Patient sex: M
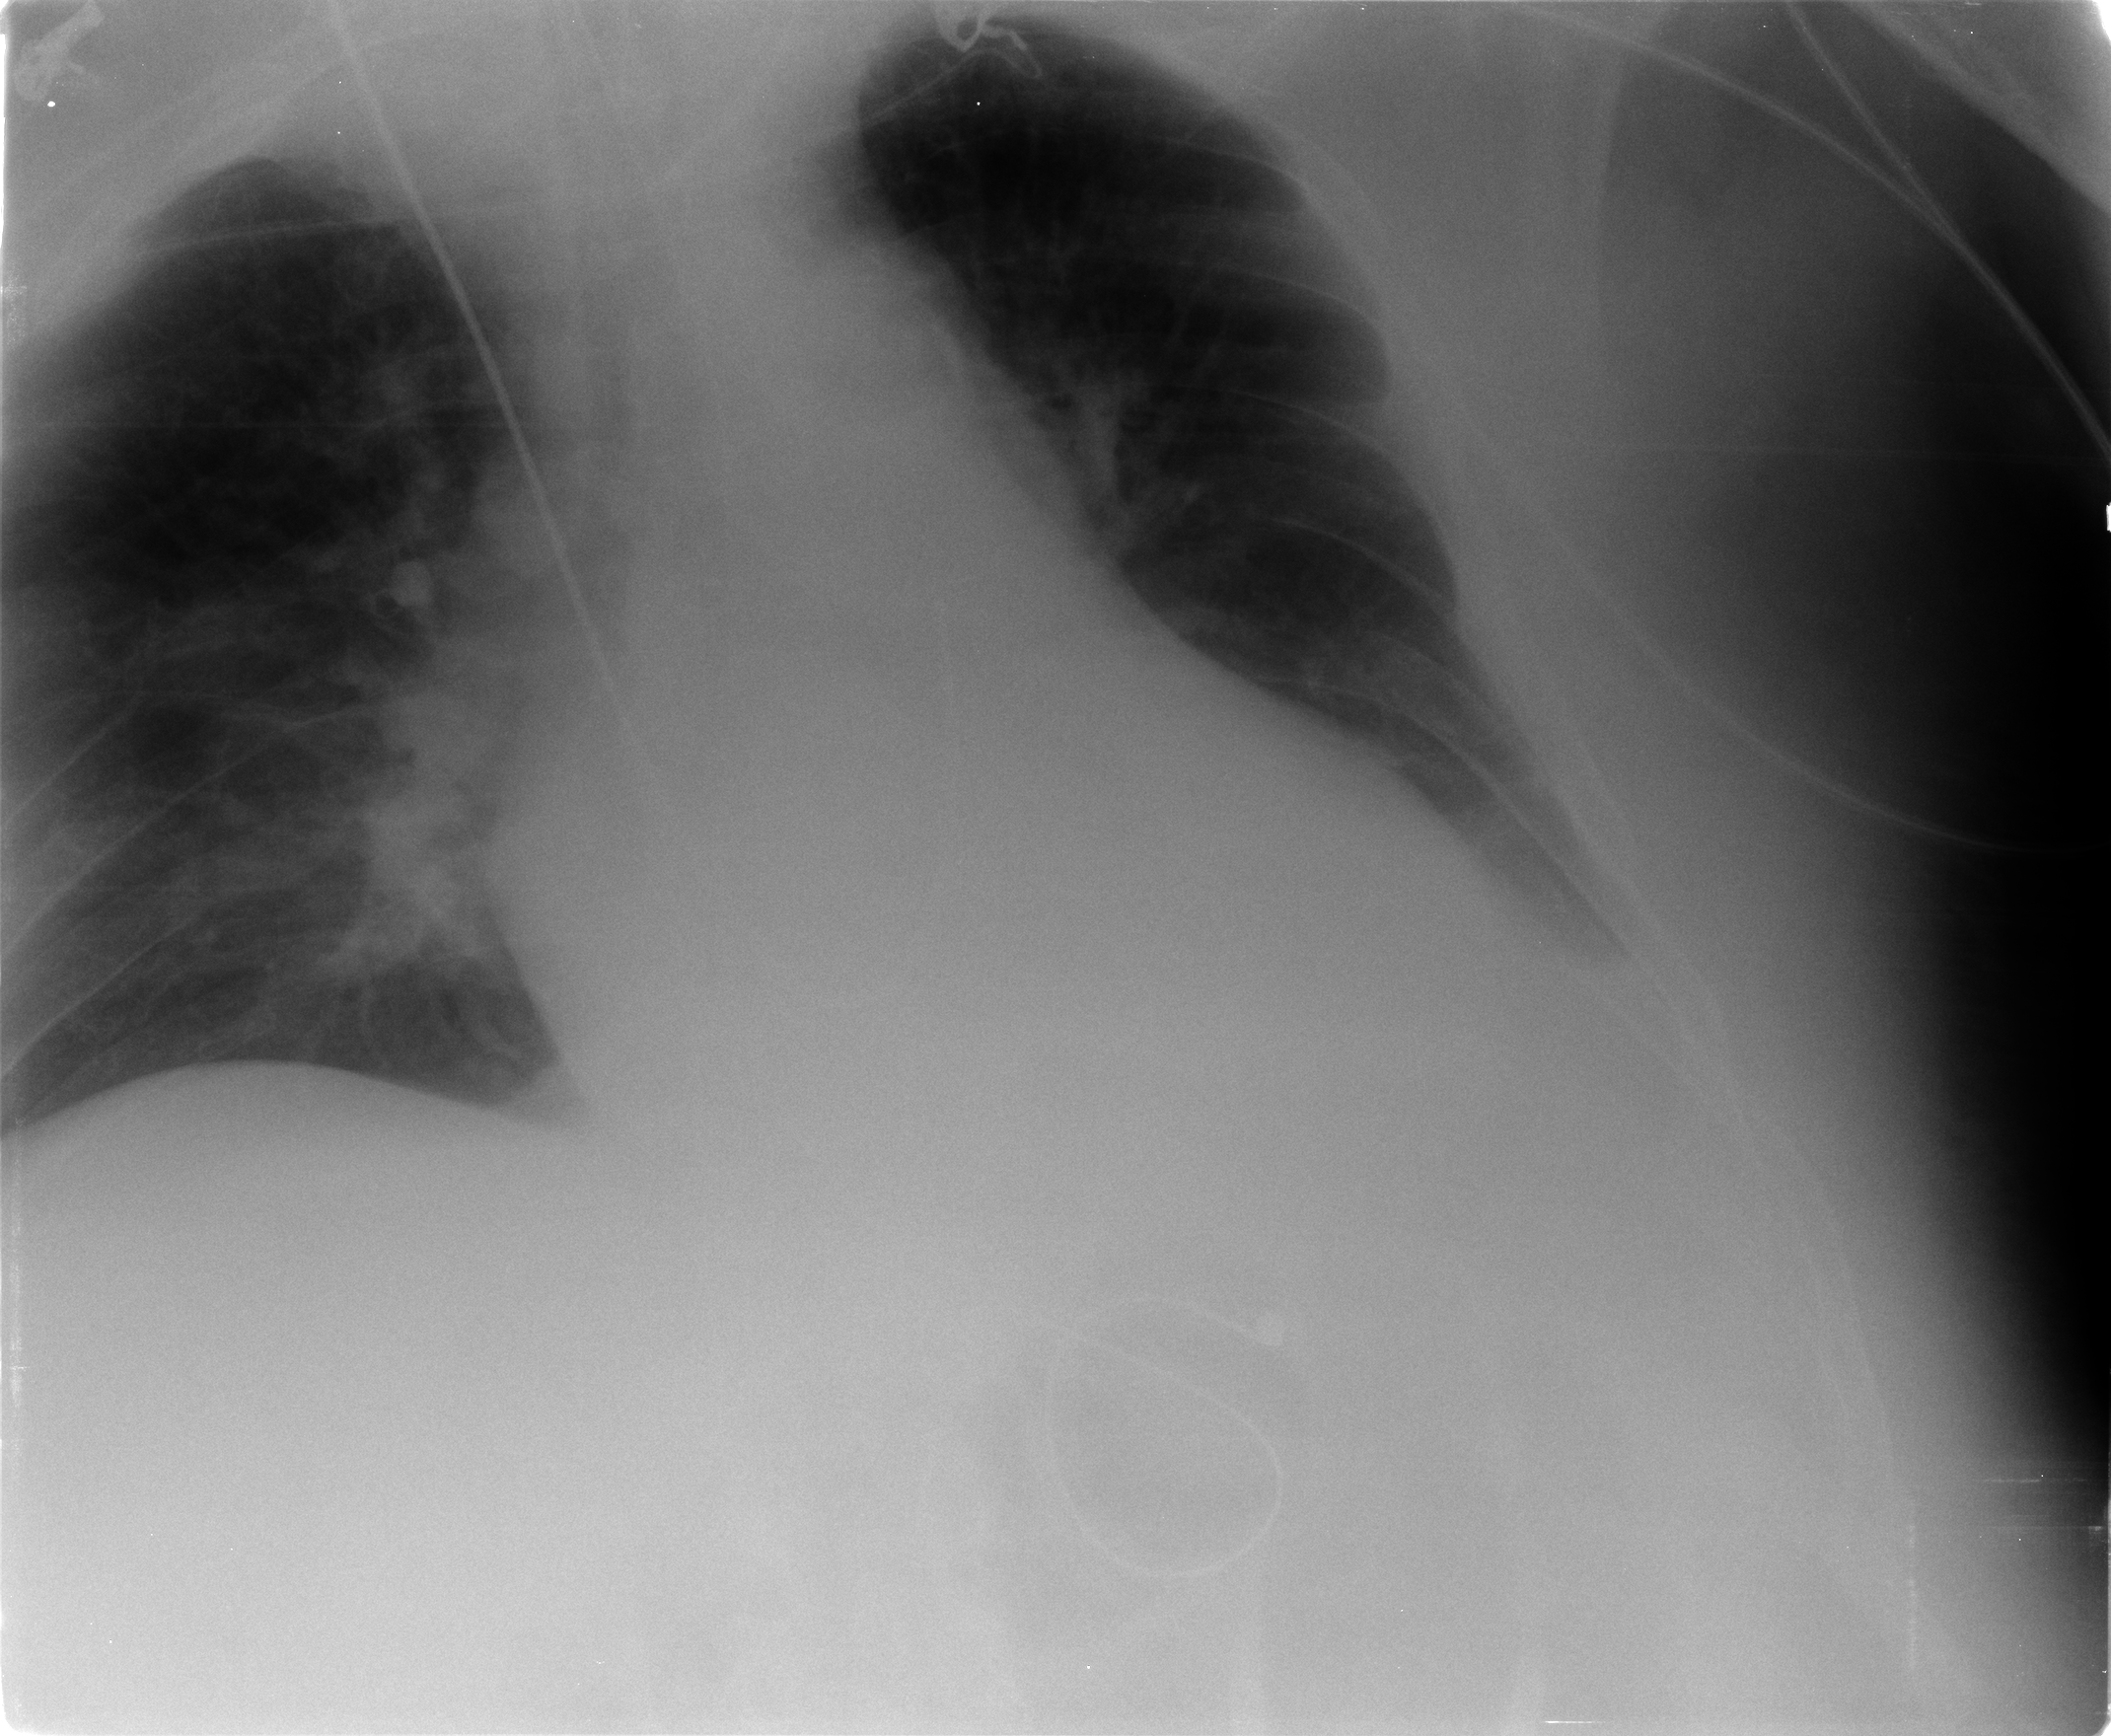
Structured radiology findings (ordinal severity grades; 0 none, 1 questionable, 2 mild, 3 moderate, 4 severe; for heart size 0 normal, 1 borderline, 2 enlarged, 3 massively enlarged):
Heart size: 2
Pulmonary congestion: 2
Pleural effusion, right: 0
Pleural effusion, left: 2
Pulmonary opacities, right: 2
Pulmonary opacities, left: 0
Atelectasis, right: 2
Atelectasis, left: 2